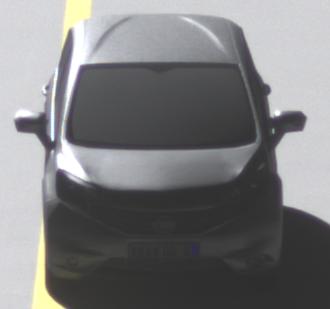
Make: Nissan
Model: Note 1.2
Detailed model: Note (E12) (10/13 - 12/16)
Model produced from: 2013/10
Model produced until: 2015/09
Doors: 5
Color: gray
Road condition: dry road
Daytime: morning or afternoon
Contrast: high contrast